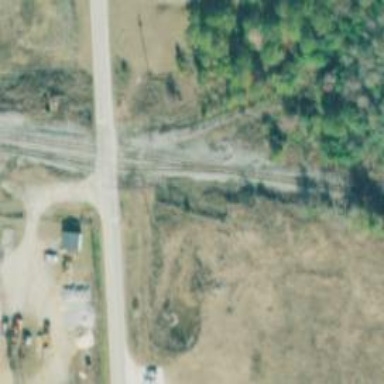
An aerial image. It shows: Disused railway spur.